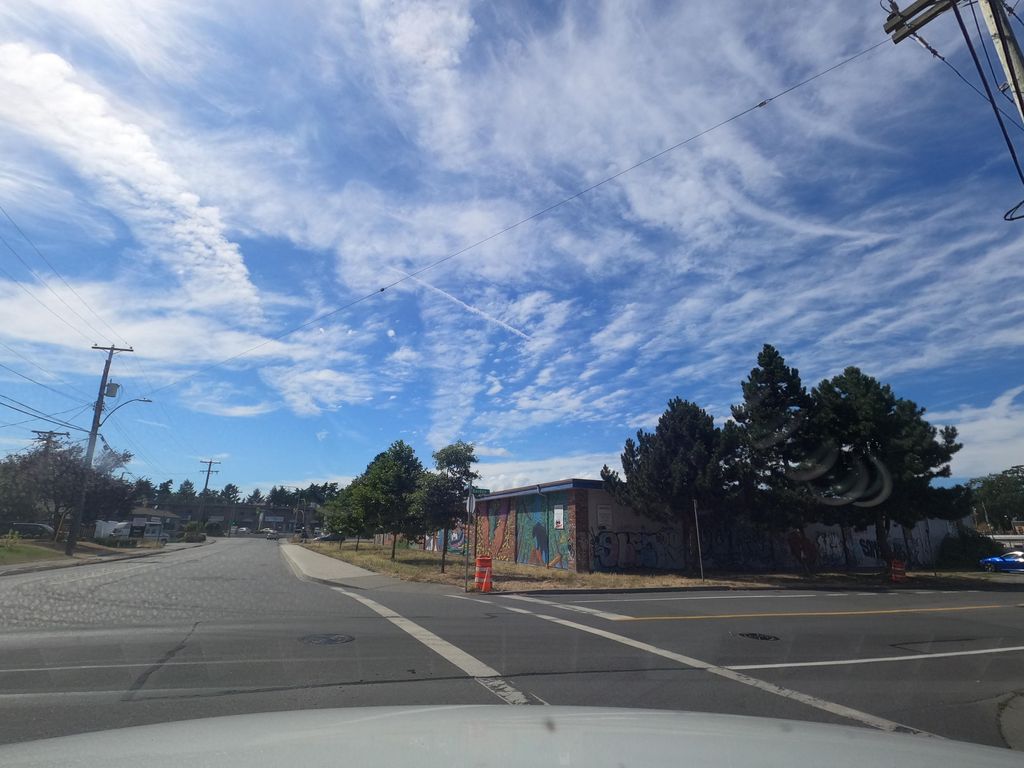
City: victoria